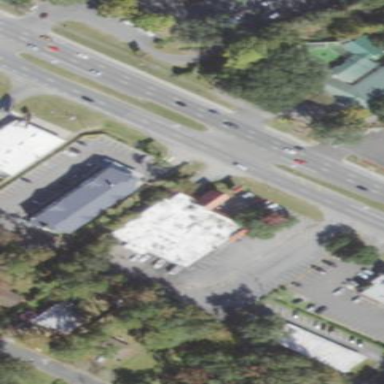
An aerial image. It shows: Commercial restaurant.